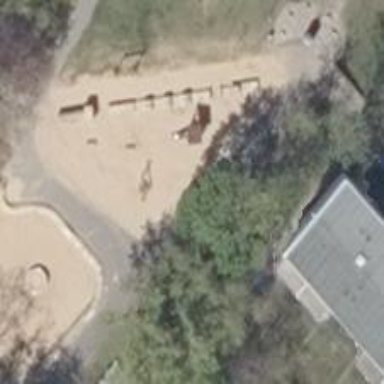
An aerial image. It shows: Playground with basket swing.